Field crop: maize
Growth stage: 2
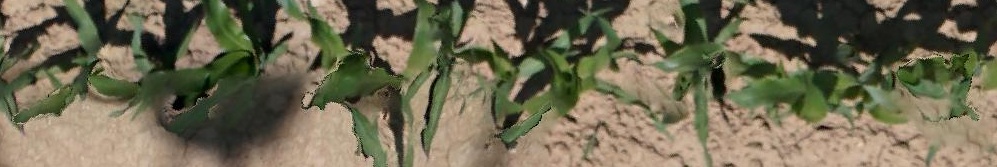
Species: maize